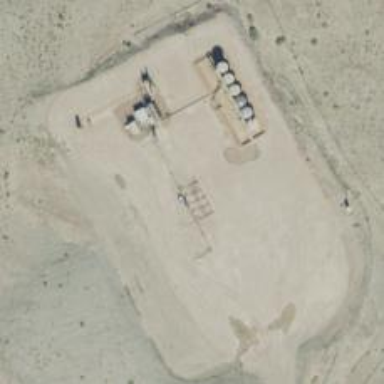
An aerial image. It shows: Petroleum well that is man-made.